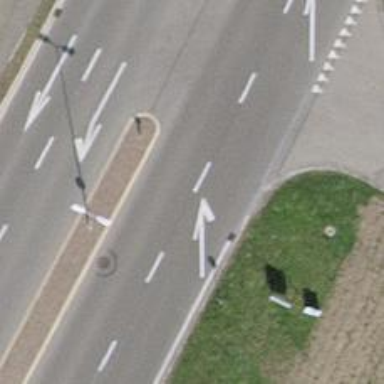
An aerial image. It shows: Secondary road with asphalt surface.